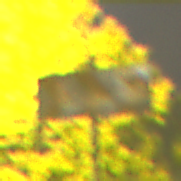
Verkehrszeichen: RichtungstafelnInKurvenGrossLinks
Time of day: Night
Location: Outdoor (Urban)
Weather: PartlyCloudy
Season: NotSpecified
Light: Artificial